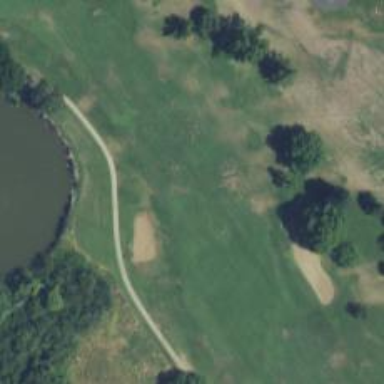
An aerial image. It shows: View of golf hole.